Question: Suppose robot moves in cells and there are 5 cells. Their dist. is as follows:
| 1/9 | 1/3 | 1/3 | 1/9 | 1/9 |
The robot moves one cells towards right. And the world is cyclic. When it moves to the most right cell, it return back to the most left one.
And the posterior probability after one cell movement is as follows:
| 1/9 | 1/9 | 1/3 | 1/3 | 1/9 |
The following diagram is a good illustration.

Can any guy tell me why the posterior probability shifts to the right one cell?
Thanks in advance!
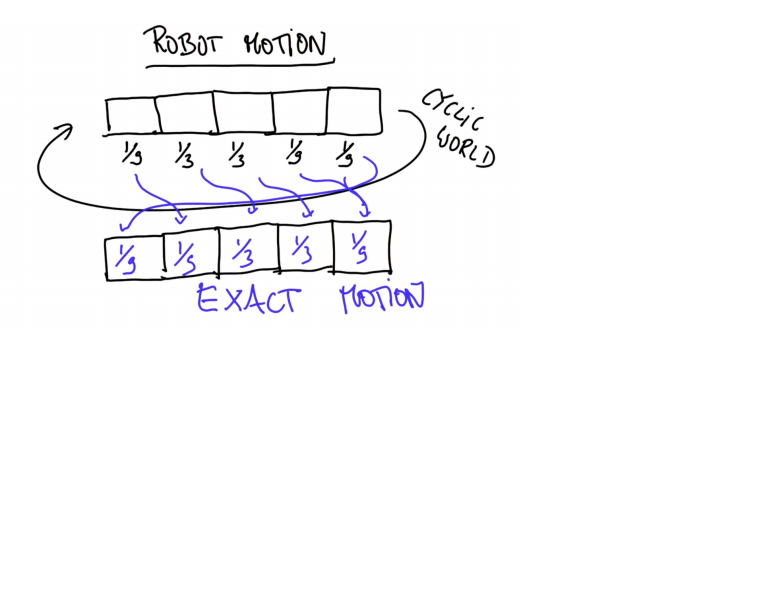
Answer: Think about the probability of the robot being in any cell A at Time t in terms of its probability of being or not being in cell A-1 at Time t-1:
Break event up into mutually exclusive joint events:
-->
Use conditional probability to break those joint events up into independent events:
-->
And that allows us to use the fact that the robot is moving to the right (the event that the robot has moved to the right has prob 1, any other possibility has prob 0).
-->
Simplify, and get the answer you wanted.
-->